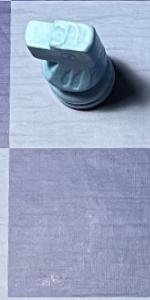
Label: Empty